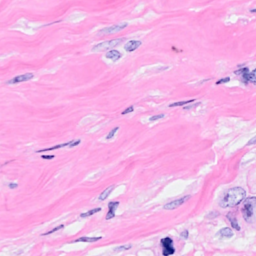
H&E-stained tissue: Breast